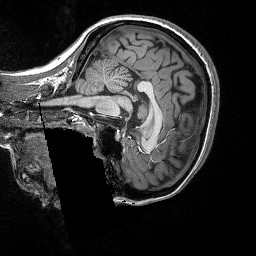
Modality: T1w
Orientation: sagittal
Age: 19
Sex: female
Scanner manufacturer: siemens
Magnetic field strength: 3 T
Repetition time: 2.3 s
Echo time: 0.00298 s